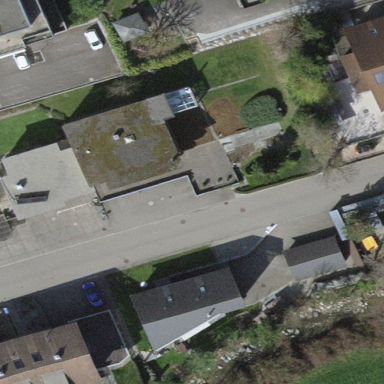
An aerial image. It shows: Image showing building with apartments.